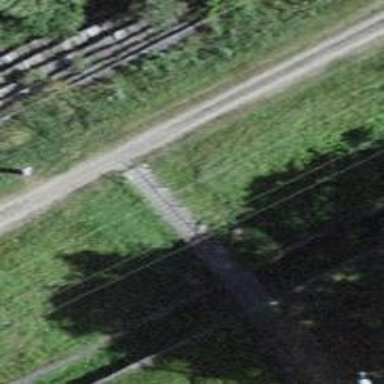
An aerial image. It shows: Set of concrete steps.